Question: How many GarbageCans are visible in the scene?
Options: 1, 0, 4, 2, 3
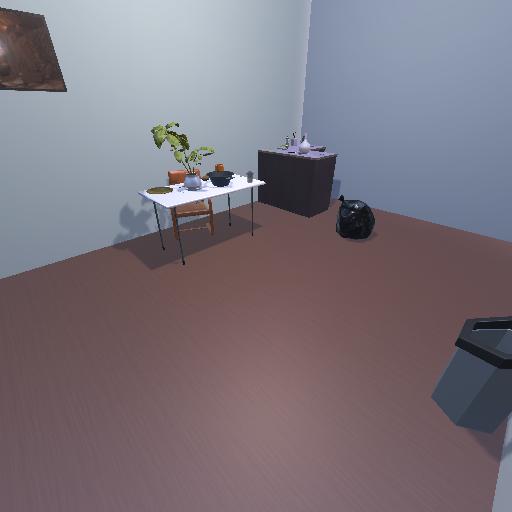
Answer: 1